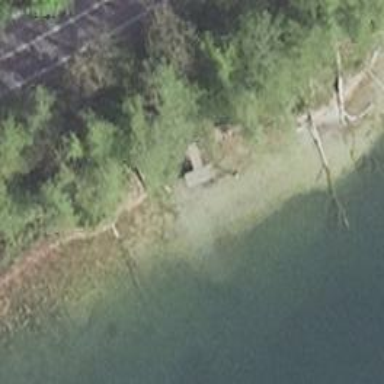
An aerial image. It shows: Man-made pier.